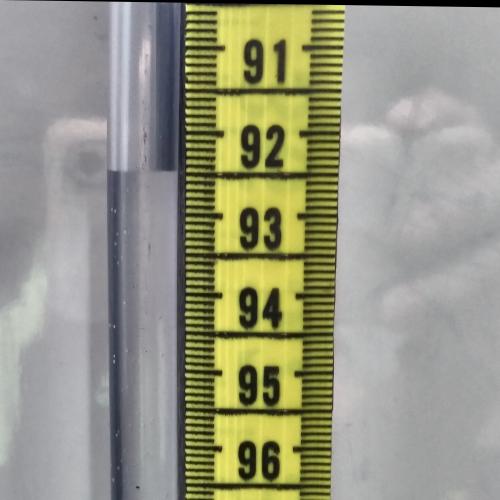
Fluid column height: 92.5 cm